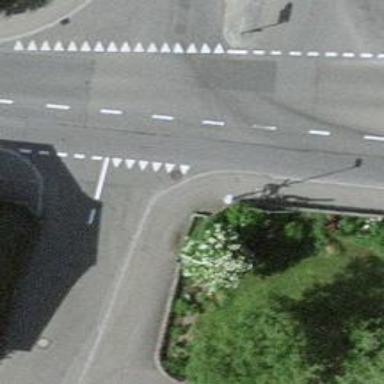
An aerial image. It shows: Street lamp serving as guidepost.